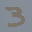
Label: 3